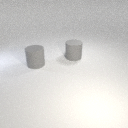
large gray rubber cylinder in front of large gray rubber cylinder